Question: I have been researching this for some time and I have come up with the following code. However, I keep getting an error. See below.
The intent of this code is to produce an HTML document. Then it opens and prints the document from a printer. I have gotten the file to save successfully and even open it in an IE window. Then I get the error.
'''
Function generateResults()
Dim resultsBrowser As SHDocVw.InternetExplorer
Set resultsBrowser = New SHDocVw.InternetExplorer
Dim resultsPath As String
Dim resultsFile As String
resultsPath = ThisWorkbook.Path & "\As-Run Test Results"
If Len(Dir(resultsPath, vbDirectory)) = 0 Then
MkDir resultsPath
End If
resultsFile = resultsPath & "\As-Run " & Format(Now, "mm-dd-yyyy hmmss") & ".html"
Open resultsFile For Output As #1
Print #1, "<html><title>Test</title><body>Hello World</body></html>"
Close #1
resultsBrowser.Navigate resultsFile
Do While resultsBrowser.ReadyState = READYSTATE_COMPLETE
Loop
resultsBrowser.Stop
resultsBrowser.ExecWB 7, 1
resultsBrowser.Quit
Set resultsBrowser = Nothing
End Function
'''
Here is the error message.

When I go to debug, the VBA debugger points to the following line:
'''
resultsBrowser.ExecWB 7, 1
'''
What am I doing wrong? My research shows that this works for others, but it does not seem to work for me. Another oddity is that if I navigate to about:blank instead of the HTML file and comment out the ReadyState check loop, a blank Print Preview comes up successfully.
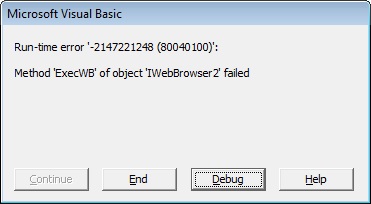
Answer: You need to use 'InternetExplorerMedium' instead of 'InternetExplorer', as in this post: <URL>
(As a note, to make this clear for future users, the 'SHDocVw' object is contained in the reference library, make sure to add this reference in the VBE.)
Also as the comment above, this 'Do While resultsBrowser.ReadyState = READYSTATE_COMPLETE' line makes it loop infinitely, so you need to change it to '<>'.
Here is the working code:
'''
Private Sub test()
Dim resultsBrowser As SHDocVw.InternetExplorerMedium
Set resultsBrowser = New SHDocVw.InternetExplorerMedium
Dim resultsPath As String
Dim resultsFile As String
resultsPath = ThisWorkbook.Path & "\As-Run Test Results"
If Len(Dir(resultsPath, vbDirectory)) = 0 Then
MkDir resultsPath
End If
resultsFile = resultsPath & "\As-Run " & Format(Now, "mm-dd-yyyy hmmss") & ".html"
Open resultsFile For Output As #1
Print #1, "<html><title>Test</title><body>Hello World</body></html>"
Close #1
resultsBrowser.Navigate resultsFile
Do While resultsBrowser.ReadyState <> READYSTATE_COMPLETE
Loop
resultsBrowser.Stop
resultsBrowser.ExecWB 7, 1
resultsBrowser.Quit
Set resultsBrowser = Nothing
End Sub
'''